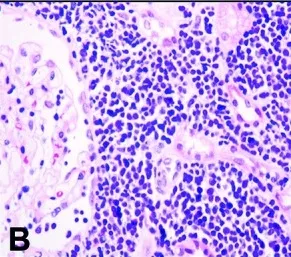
B: The blasts exhibited minimal cytoplasm, a high nuclear: cytoplasmic ratio, convoluted hyperchromatic nuclei, and inconspicuous nucleoli (H & E, x400).
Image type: pathology (h&e)